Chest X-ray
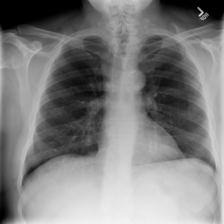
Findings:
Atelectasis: negative
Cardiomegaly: negative
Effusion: negative
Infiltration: negative
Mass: negative
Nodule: negative
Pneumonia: negative
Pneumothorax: negative
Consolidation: negative
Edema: negative
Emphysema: negative
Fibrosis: negative
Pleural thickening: negative
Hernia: negative